Question: I have a table that looks like that:

The rows are sorted by CLNDR_DATE DESC.
I need to find a CLNDR_DATE that corresponds to the highlighted row, in other words:
Find the topmost group of rows WHERE EFFECTIVE_DATE IS NOT NULL,
and return the CLNR_DATE of a last row of that group.
Normally I would open a cursor and cycle from top to bottom until I find a NULL in EFFECTIVE_DATE. Then I would know that the date I am looking for is CLNDR_DATE, obtained at the previous step.
However, I wonder if the same can be achieved with a single SQL?
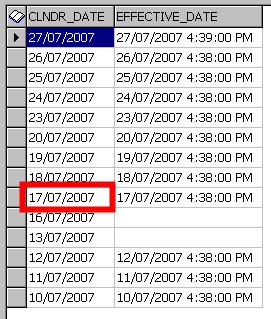
Answer: Warning: Not a DBA by any means. ;)
But, a quick, untested stab at it:
'''
SELECT min(CLNDR_DATE) FROM [TABLE]
WHERE (EFFECTIVE_DATE IS NOT NULL)
AND (CLNDR_DATE > (
SELECT max(CLNDR_DATE) FROM [TABLE] WHERE EFFECTIVE_DATE IS NULL
))
'''
Assuming you want the CLNDR_DATE EFFECTIVE_DATE after the .
If you want the after the , change the subquery to use min() instead of max().